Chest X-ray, PA view. Patient: 69 years old, sex F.
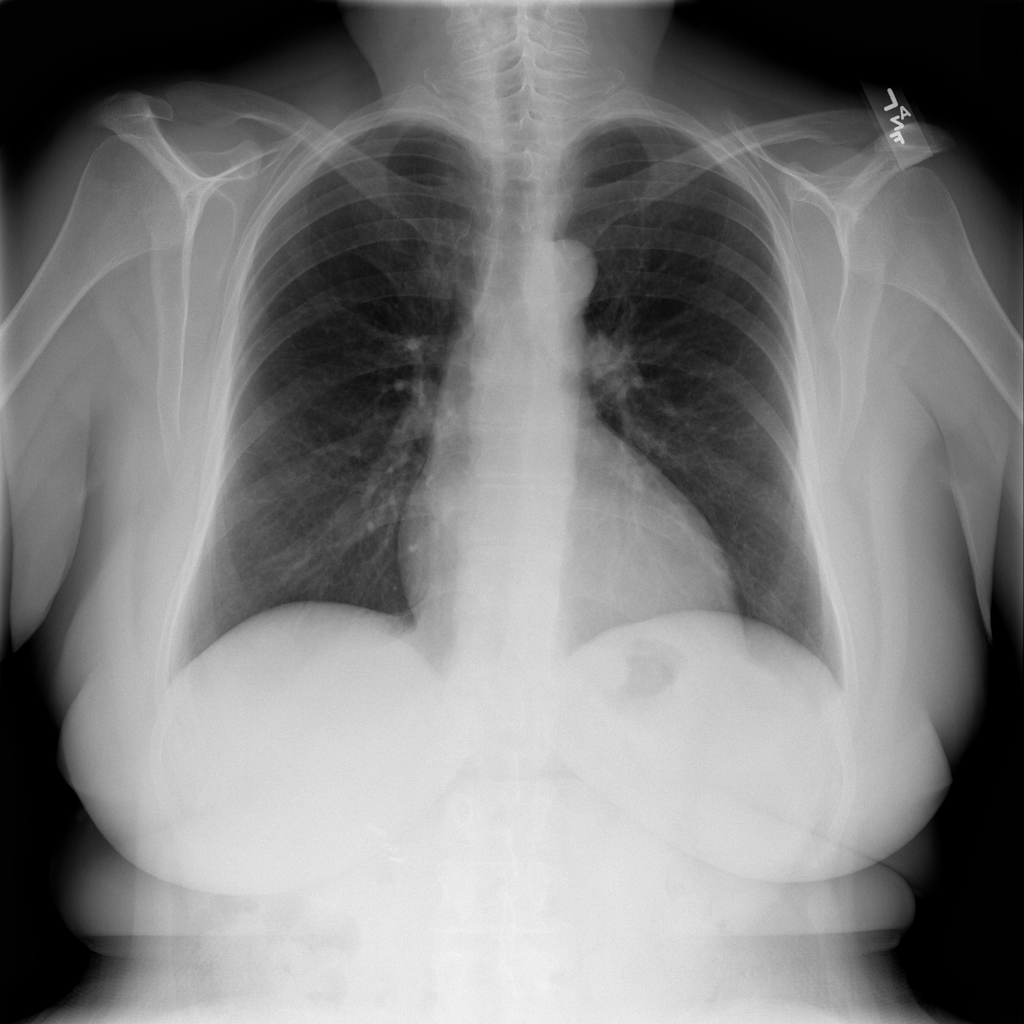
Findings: No Finding